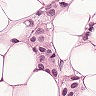
Metastatic tissue present: yes